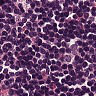
Metastatic tissue present: yes